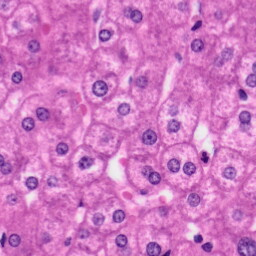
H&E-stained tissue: Liver